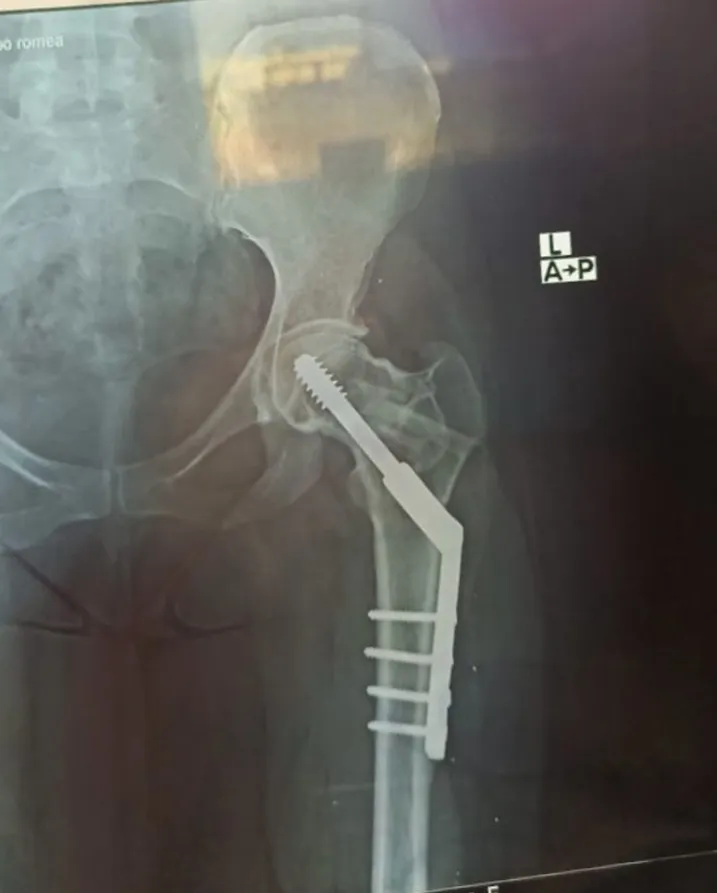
Post 6 months AP X-ray.
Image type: radiology (x_ray)